Interaction volume radius: 5 \u00c5
Interaction volume height: 20 \u00c5
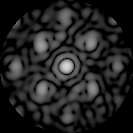
Disorder parameter: 0.4669